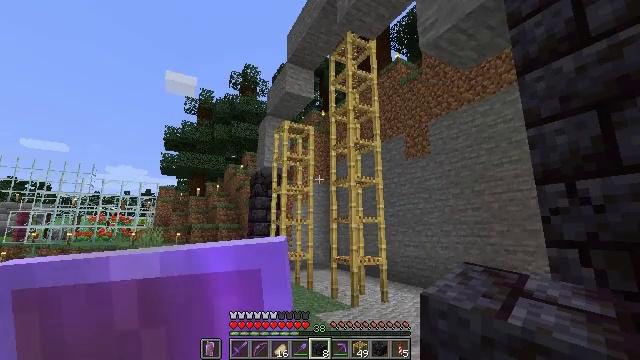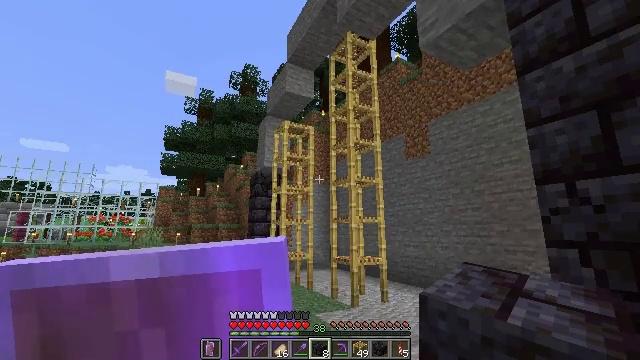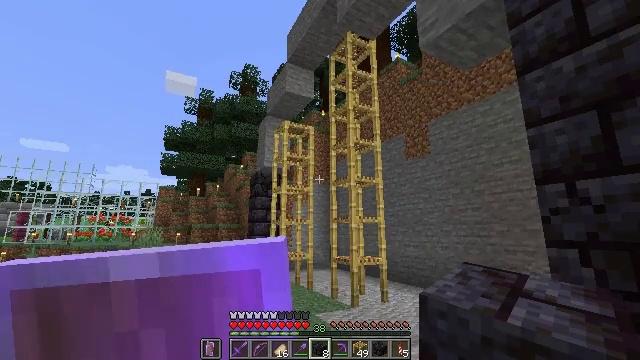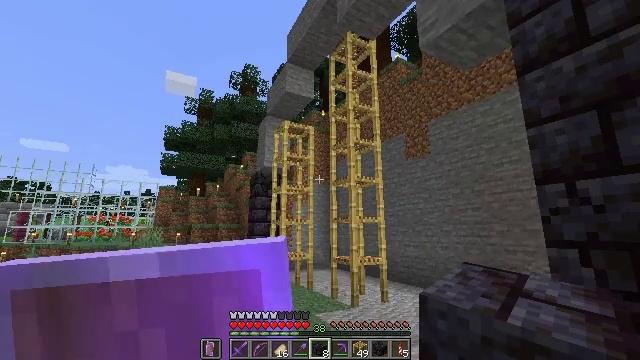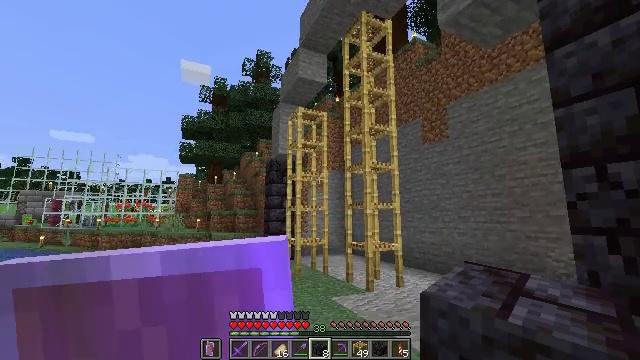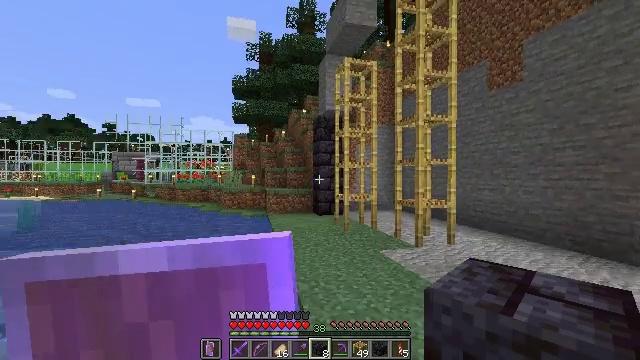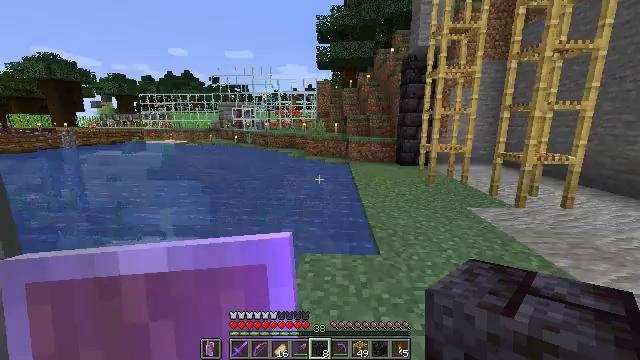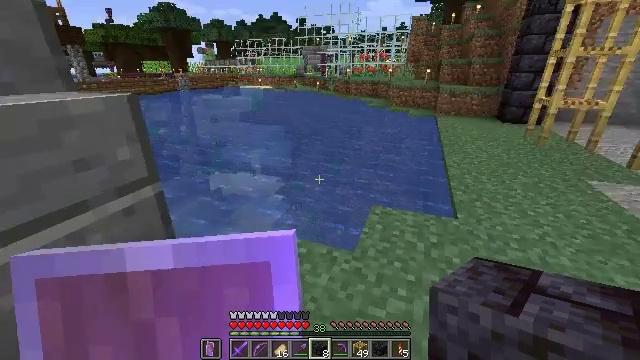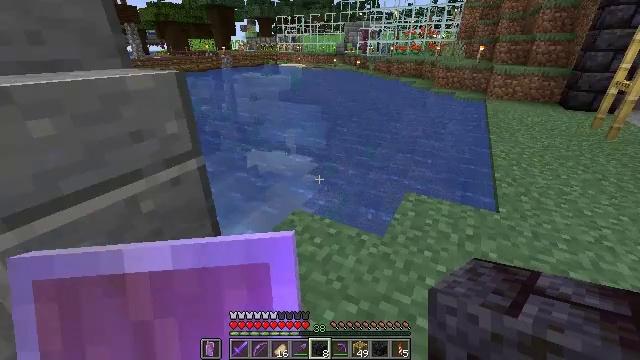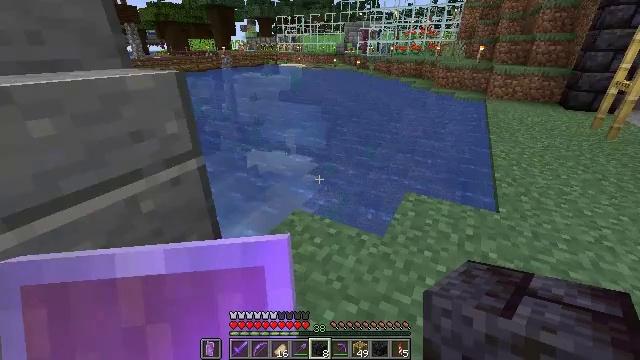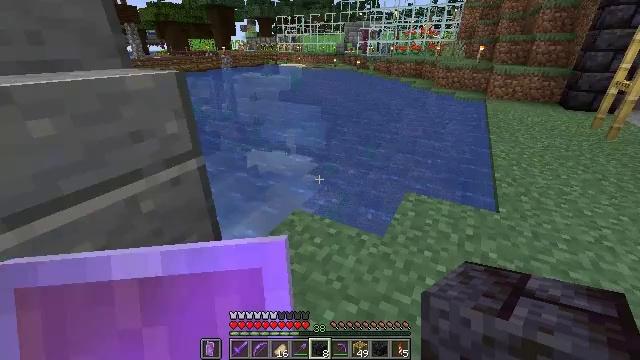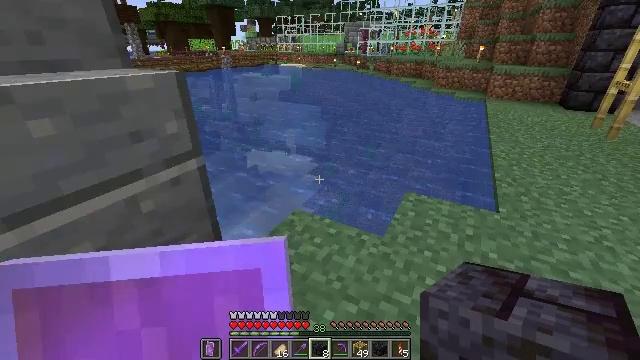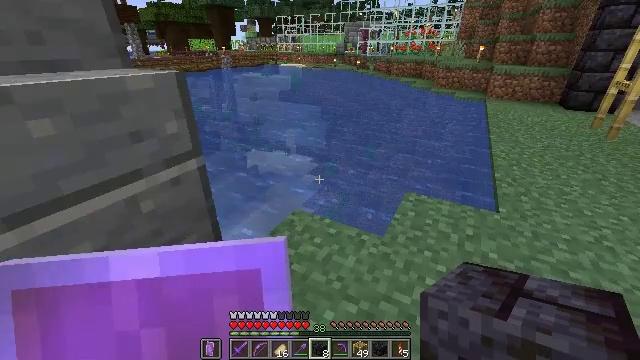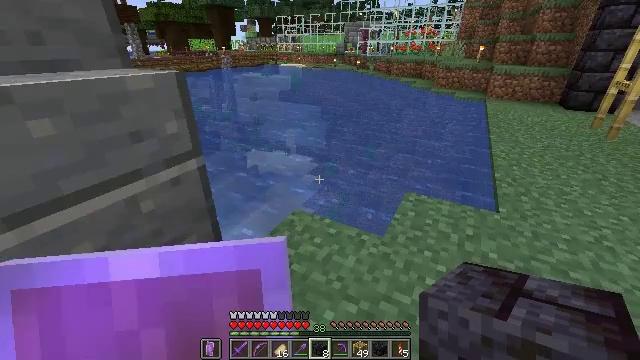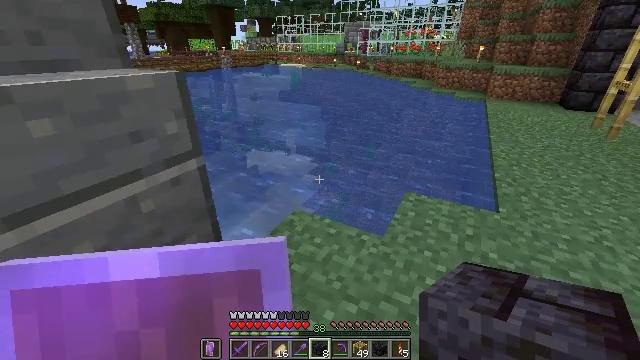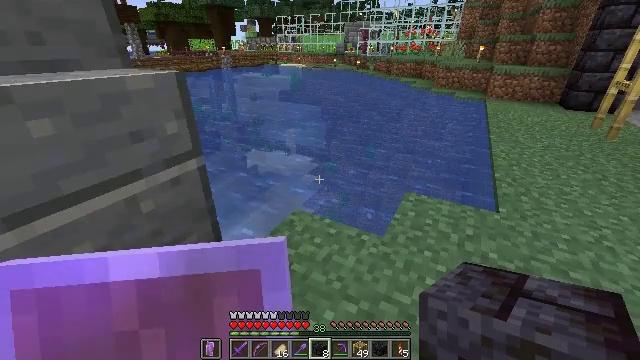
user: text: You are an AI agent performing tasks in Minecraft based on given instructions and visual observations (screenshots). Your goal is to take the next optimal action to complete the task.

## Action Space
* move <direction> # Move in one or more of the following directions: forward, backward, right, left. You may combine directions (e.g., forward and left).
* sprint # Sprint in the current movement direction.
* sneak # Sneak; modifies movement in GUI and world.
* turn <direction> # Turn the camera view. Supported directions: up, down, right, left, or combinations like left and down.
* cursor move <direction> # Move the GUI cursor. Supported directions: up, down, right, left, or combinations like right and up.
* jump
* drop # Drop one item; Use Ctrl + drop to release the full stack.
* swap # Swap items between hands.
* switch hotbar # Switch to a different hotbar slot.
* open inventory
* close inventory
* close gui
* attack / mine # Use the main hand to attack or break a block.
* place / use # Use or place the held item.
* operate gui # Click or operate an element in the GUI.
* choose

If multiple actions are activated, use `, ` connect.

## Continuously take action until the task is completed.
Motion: motion action
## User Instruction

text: craft item cracked polished blackstone bricks
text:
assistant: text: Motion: no_op
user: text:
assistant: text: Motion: no_op
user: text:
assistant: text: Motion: no_op
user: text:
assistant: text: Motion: turn left and down
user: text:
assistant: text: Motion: turn left and down
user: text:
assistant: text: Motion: turn left and down
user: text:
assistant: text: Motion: turn left and down
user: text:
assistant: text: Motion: turn left and down
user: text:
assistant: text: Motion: no_op
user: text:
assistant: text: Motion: no_op
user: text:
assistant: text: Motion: no_op
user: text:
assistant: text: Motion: no_op
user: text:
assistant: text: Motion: no_op
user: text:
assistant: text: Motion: no_op
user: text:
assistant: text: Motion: no_op
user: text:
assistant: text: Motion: no_op
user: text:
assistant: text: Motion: no_op
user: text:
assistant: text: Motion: no_op
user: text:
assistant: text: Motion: no_op
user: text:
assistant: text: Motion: turn left
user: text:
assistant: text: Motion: turn left
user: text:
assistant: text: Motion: turn left and up
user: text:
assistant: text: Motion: turn left and up
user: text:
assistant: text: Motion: turn left and up
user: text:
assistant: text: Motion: turn left and up
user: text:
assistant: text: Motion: turn left and up
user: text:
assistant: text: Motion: sprint, turn left and up
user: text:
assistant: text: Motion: move forward, sprint
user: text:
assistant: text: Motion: move forward, sprint
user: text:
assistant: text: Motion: move forward, sprint